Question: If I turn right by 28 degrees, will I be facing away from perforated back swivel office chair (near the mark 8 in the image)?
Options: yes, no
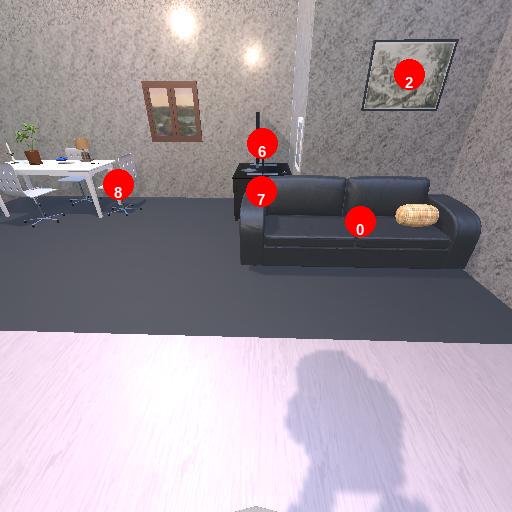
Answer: yes